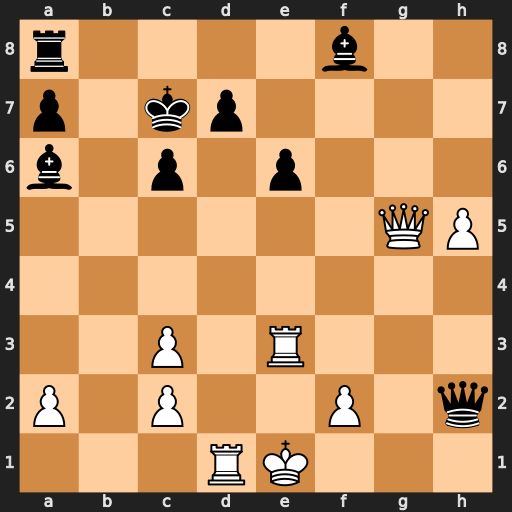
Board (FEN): r4b2/p1kp4/b1p1p3/6QP/8/2P1R3/P1P2P1q/3RK3
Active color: w
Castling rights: -
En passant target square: -
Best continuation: Qa5+ Kc8 Qxa6+